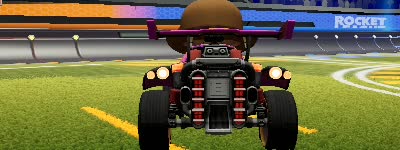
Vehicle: octane